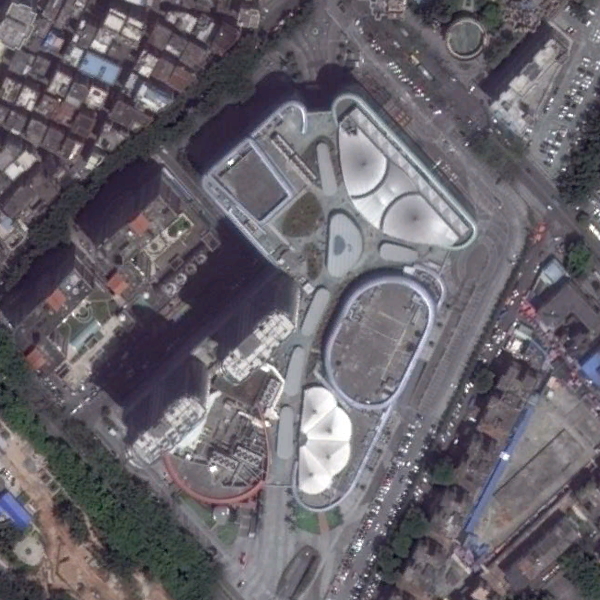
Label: Commercial